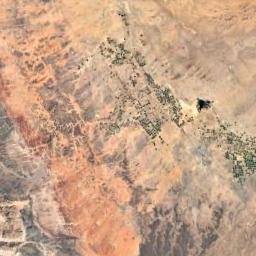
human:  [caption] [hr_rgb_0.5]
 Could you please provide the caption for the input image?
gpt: A path passes through the mountains .

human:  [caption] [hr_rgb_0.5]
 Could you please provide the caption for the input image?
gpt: The mountain has a rugged surface and its rocks are red .

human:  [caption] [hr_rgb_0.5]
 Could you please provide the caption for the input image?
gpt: There is not the even mountain .

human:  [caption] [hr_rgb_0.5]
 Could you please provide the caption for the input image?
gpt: The mountain is full of yellow soil with some green plants .

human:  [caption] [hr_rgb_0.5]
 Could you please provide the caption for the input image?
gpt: There are some green bushes on the brown mountain .